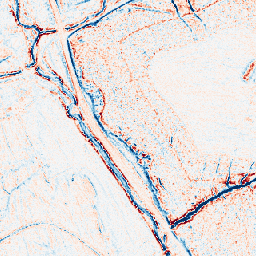
Category: edge_preserving
Decomposition family: anisotropic_diffusion
Decomposition parameters: iterations: 5
kappa: 50
gamma: 0.2
Upsampling method: nearest
Upsampling parameters: scale: 8
Upsampling scale: 8